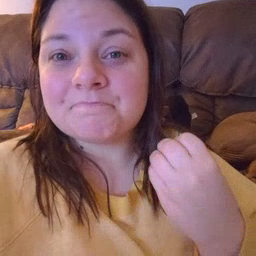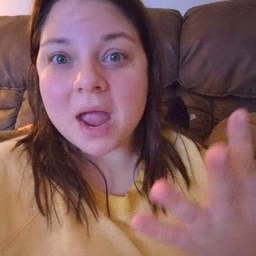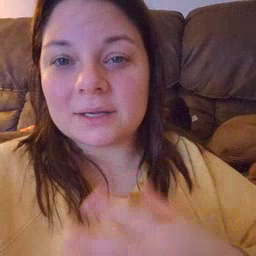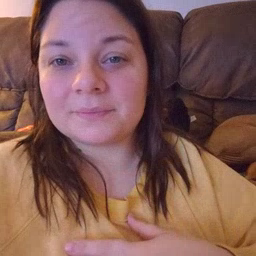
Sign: many